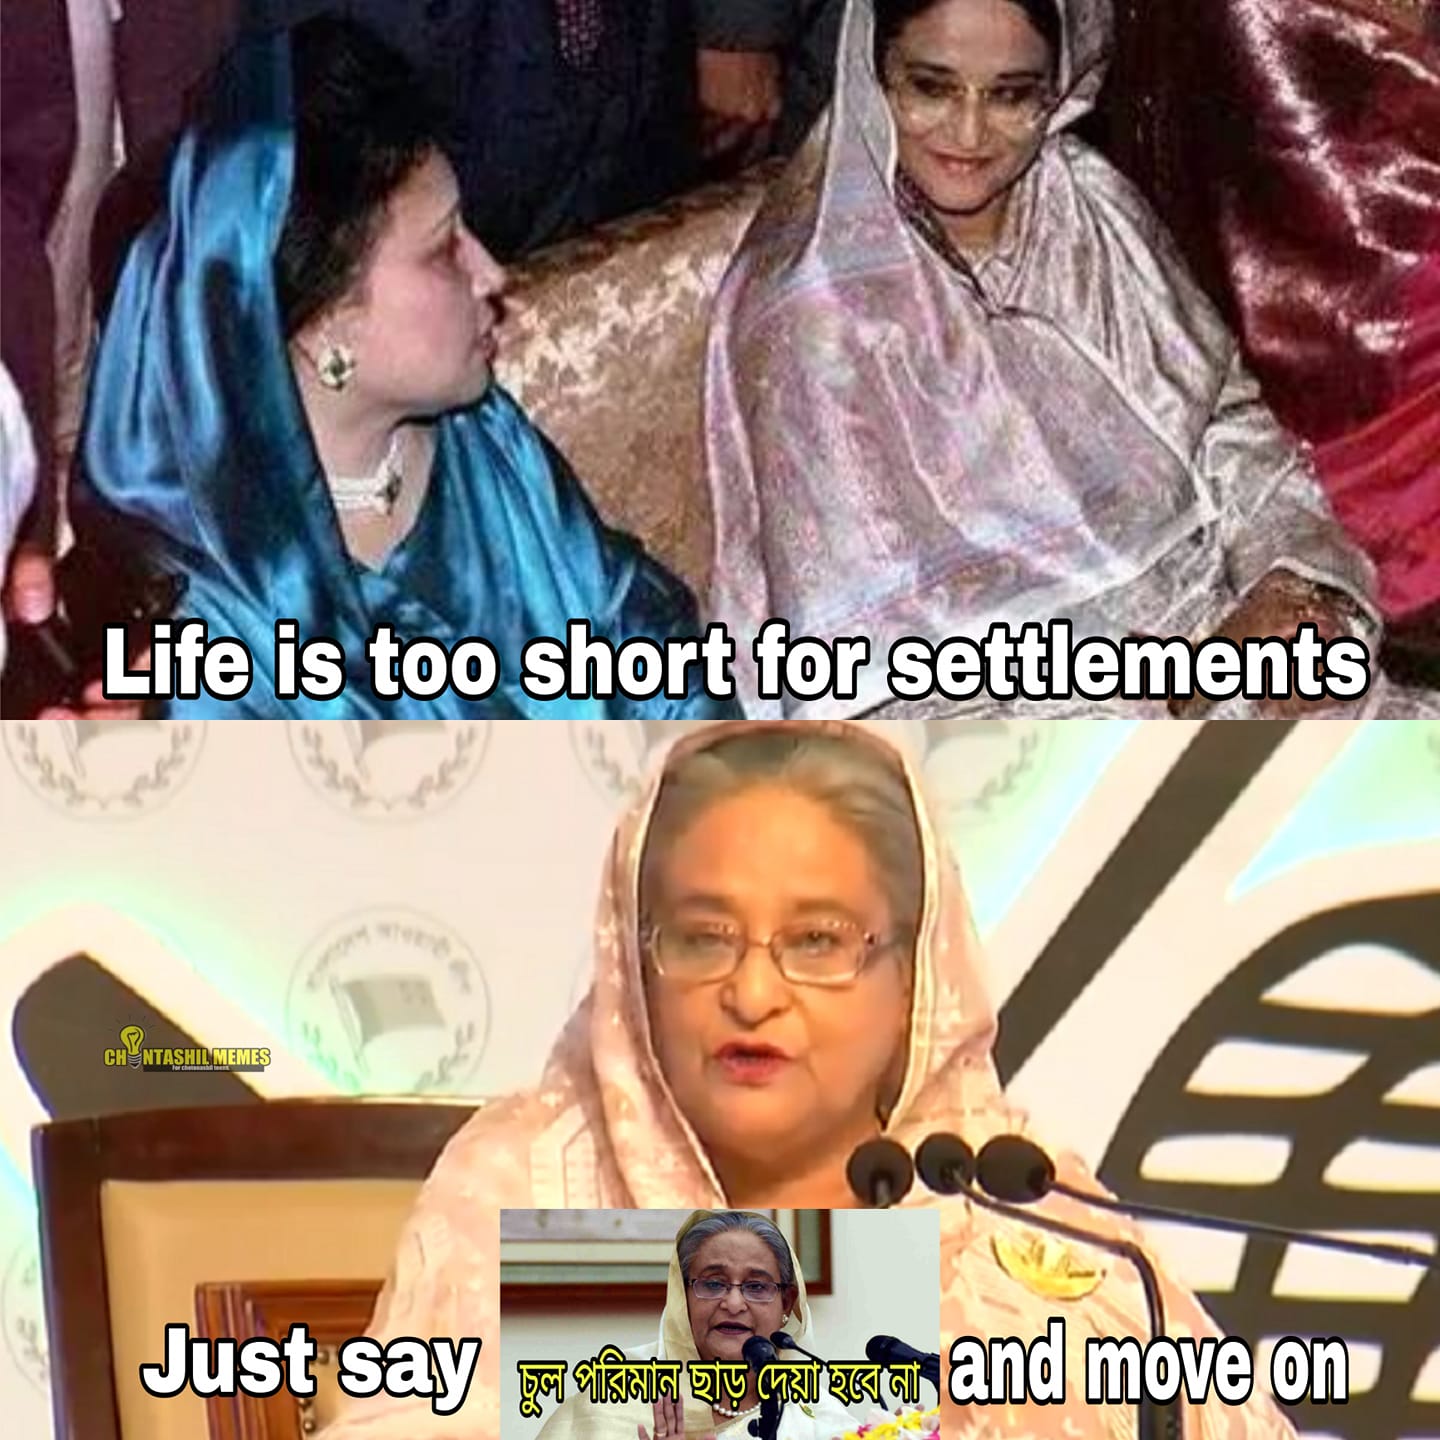
Caption: Life is too short for settlements    Just say চুল পরিমান ছাড় দেয়া হবে না    and move on
Label: hate